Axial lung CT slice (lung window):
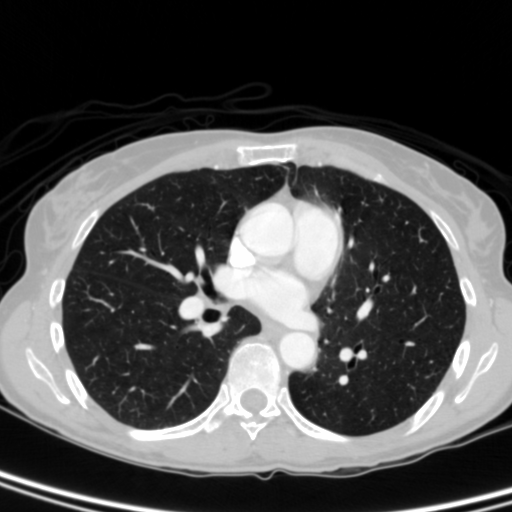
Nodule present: no